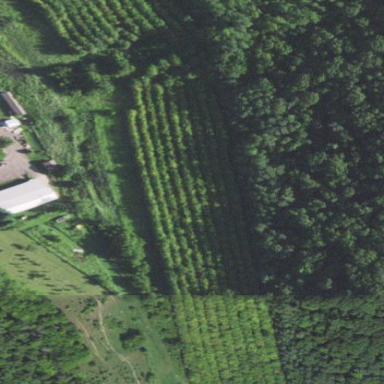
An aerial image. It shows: Orchard.